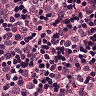
Metastatic tissue present: yes